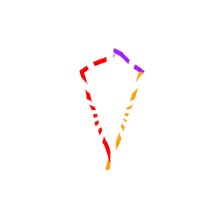
Shape: kite